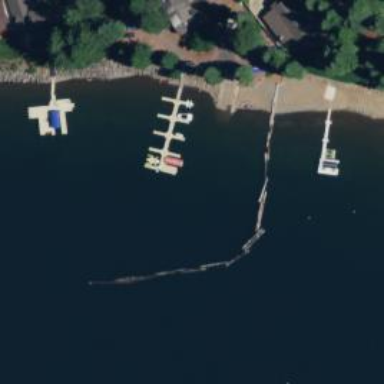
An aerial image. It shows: Man-made pier.